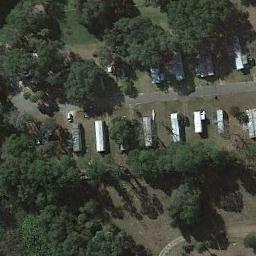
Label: mobile_home_park